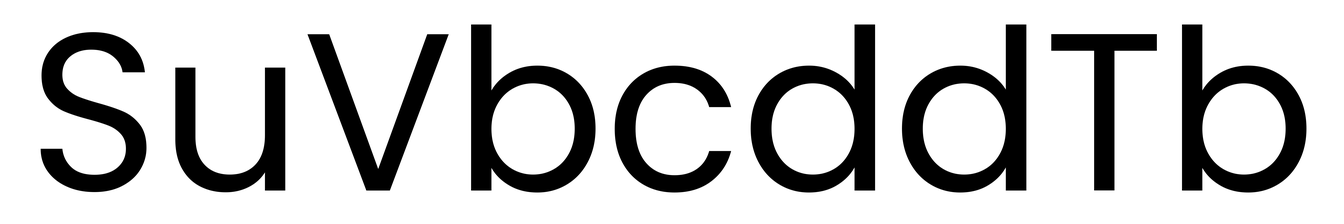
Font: Poppins-Regular